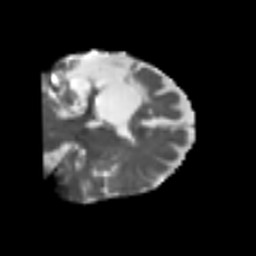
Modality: T2w
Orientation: coronal
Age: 45
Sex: male
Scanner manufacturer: siemens
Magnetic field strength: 3 T
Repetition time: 4.999 s
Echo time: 0.07946 s